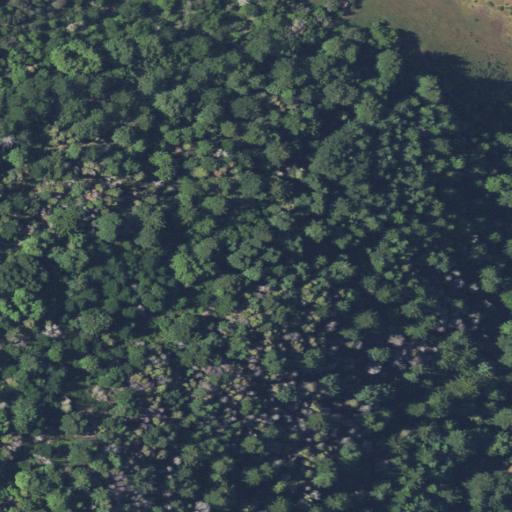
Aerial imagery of mountain in California named Sugarloaf containing evergreen forest, shrub, open development, and mixed forest